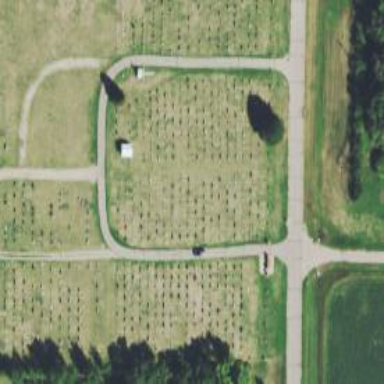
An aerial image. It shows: Graveyard.